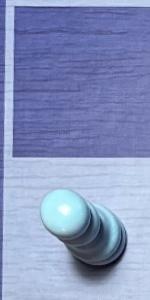
Label: Pawn_White